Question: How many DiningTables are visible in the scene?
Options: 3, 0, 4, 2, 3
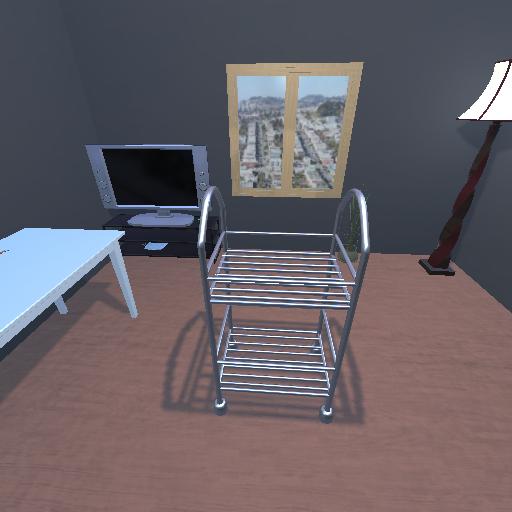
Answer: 3